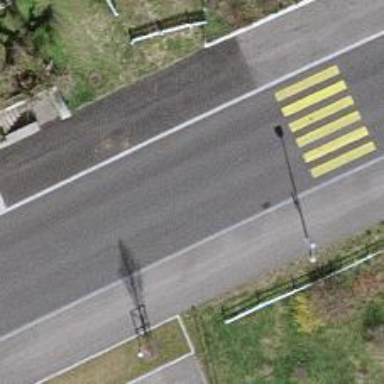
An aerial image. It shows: Primary highway with asphalt surface and sidewalks on both sides.